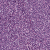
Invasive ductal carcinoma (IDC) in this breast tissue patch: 1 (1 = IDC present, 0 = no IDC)